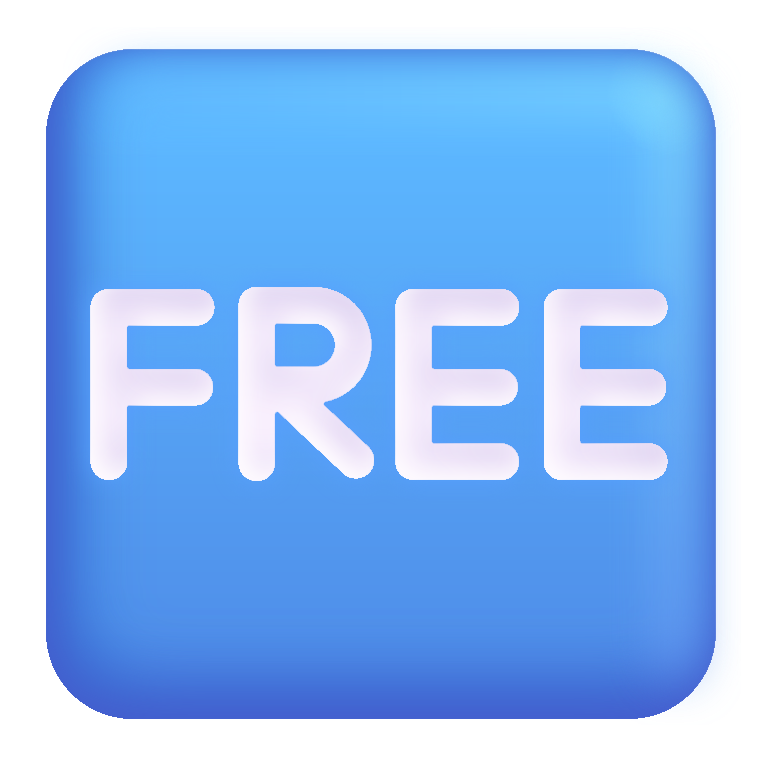
free button color